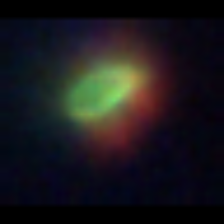
Taxon: NanoPlankton
Group: Other